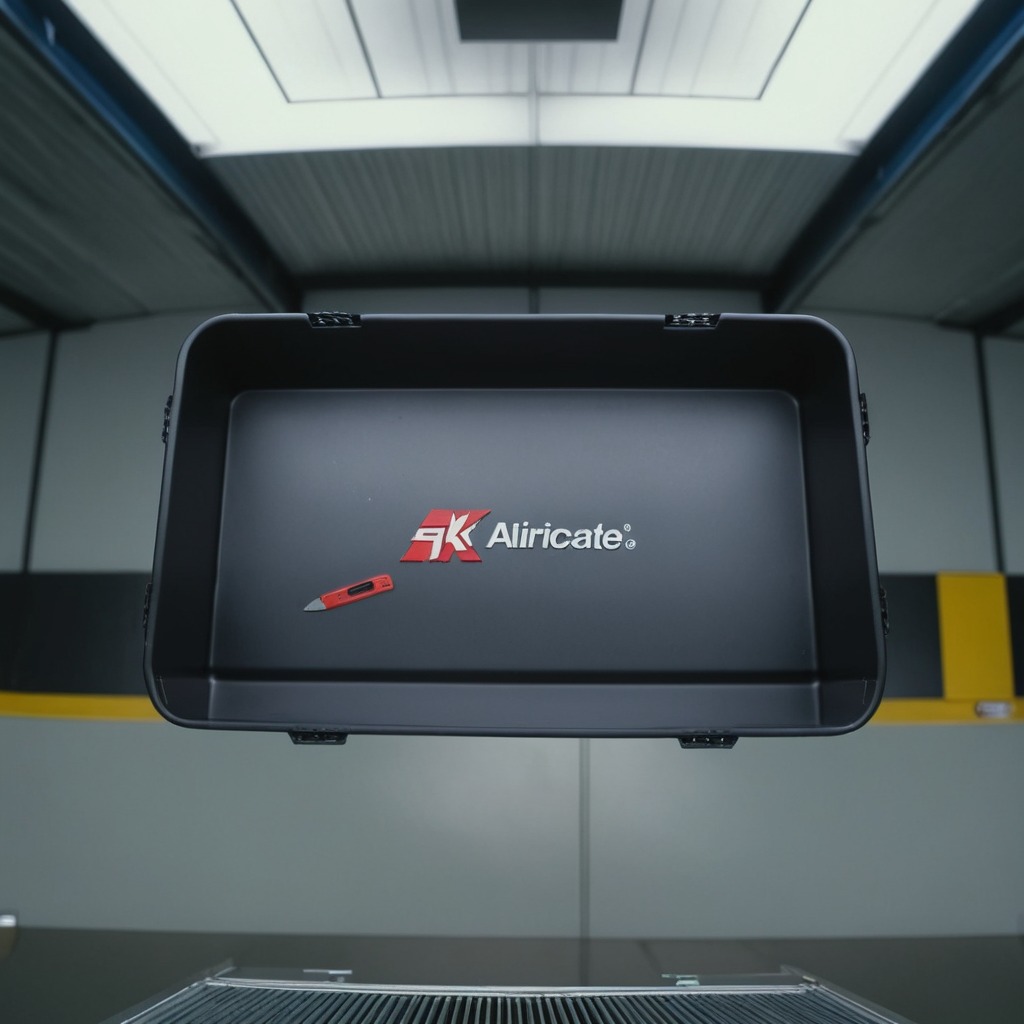
A utility knife lying on a toolbox surface in an airplane hangar workshop 8K.